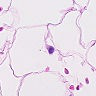
Metastatic tissue present: no